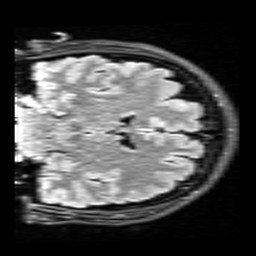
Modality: FLAIR
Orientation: coronal
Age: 32
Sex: male
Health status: healthy
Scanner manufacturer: siemens
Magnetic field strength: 3 T
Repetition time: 9 s
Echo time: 0.088 s